You are looking at a signal-to-image encoding: consecutive vibration samples arranged as the rows of a grayscale square. What is the most likely bearing condition (normal, inner_race, outer_race, ball)?
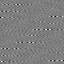
Answer: inner_race